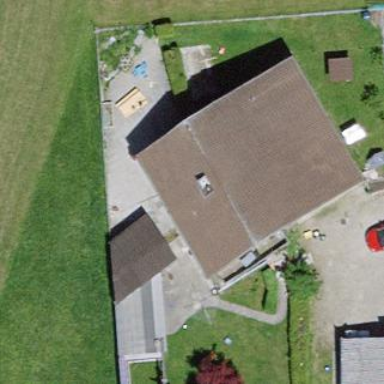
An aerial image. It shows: Detached building.